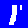
Digit: 1